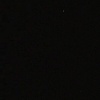
Label: space